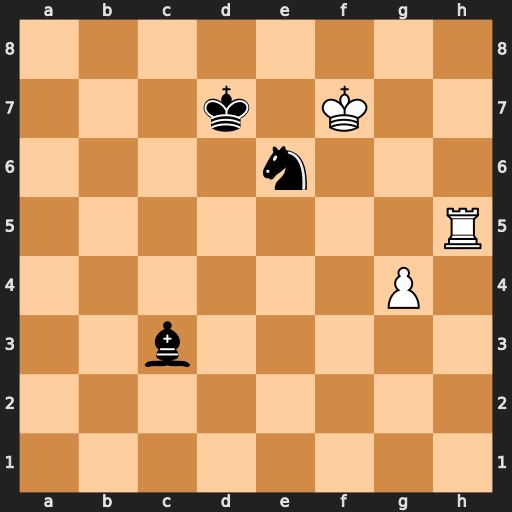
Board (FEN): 8/3k1K2/4n3/7R/6P1/2b5/8/8
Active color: w
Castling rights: -
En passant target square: -
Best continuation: Rd5+ Kc8 Kxe6